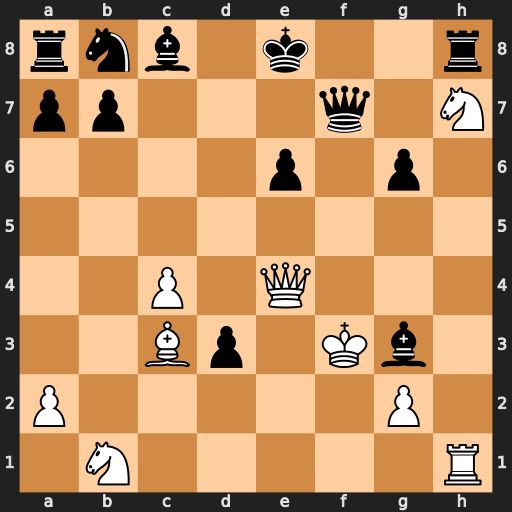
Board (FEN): rnb1k2r/pp3q1N/4p1p1/8/2P1Q3/2Bp1Kb1/P5P1/1N5R
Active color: w
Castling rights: kq
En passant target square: -
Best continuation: Nf6+ Qxf6+ Bxf6